Question: I have a text file, this file contain the following:
'''
27013.
Jake lexon.
8 Gozell St.
25/7/2013.
0.
'''
I want to save the content of file into array, each line saved in item of array like:
'''
new array;
array[item1] = 27013.
array[item2] = Jake lexon.
array[item3] = 8 Gozell St.
array[item4] = 25/7/2013.
array[item5] = 0.
'''
I tried a lot but I failed.
## Edit
The reason of using c-style array is, because I want to be familiar with both ways 'c-style array' and 'vector' not the easy way only 'vector'.
## Edit 2
Firstly the debugger doesn't give me any error.
And this is the the code that I used.
'''
fstream fs("accounts/27013.txt", ios::in);
if(fs != NULL){
char *str[100];
str[0] = new char[100];
int i = 0;
while(fs.getline(str[i],100))
{
i++;
str[i] = new char[100];
cout << str[i];
}
cin.ignore();
} else {
cout << "Error.";
}
'''
and the result of that code :

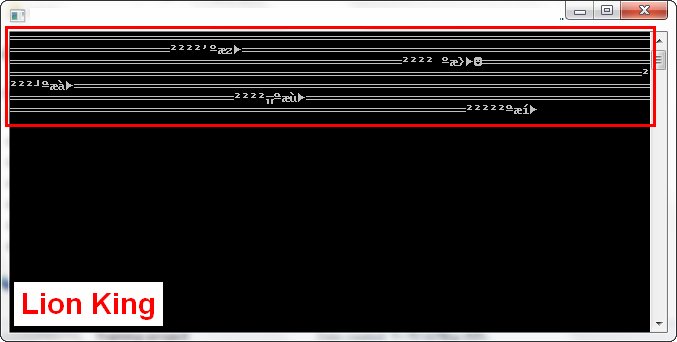
Answer: ## AS YOU DEMAND A SOLUTION WITHOUT VECTORS.(Which I won't prefer at all)
'''
#include<iostream>
#include<fstream>
using namespace std;
int main()
{
fstream fs;
fs.open("abc.txt",ios::in);
char *str[100];
str[0] = new char[100];
int i = 0;
while(fs.getline(str[i],100))
{
i++;
str[i] = new char[100];
}
cin.ignore();
return 0;
}
'''
This assumes that each line is no longet than 100 characters(including newline) and you have no more than 100 lines.